Interaction volume radius: 10 \u00c5
Interaction volume height: 45 \u00c5
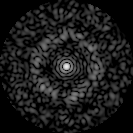
Disorder parameter: 0.831